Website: lowes
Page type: receipt
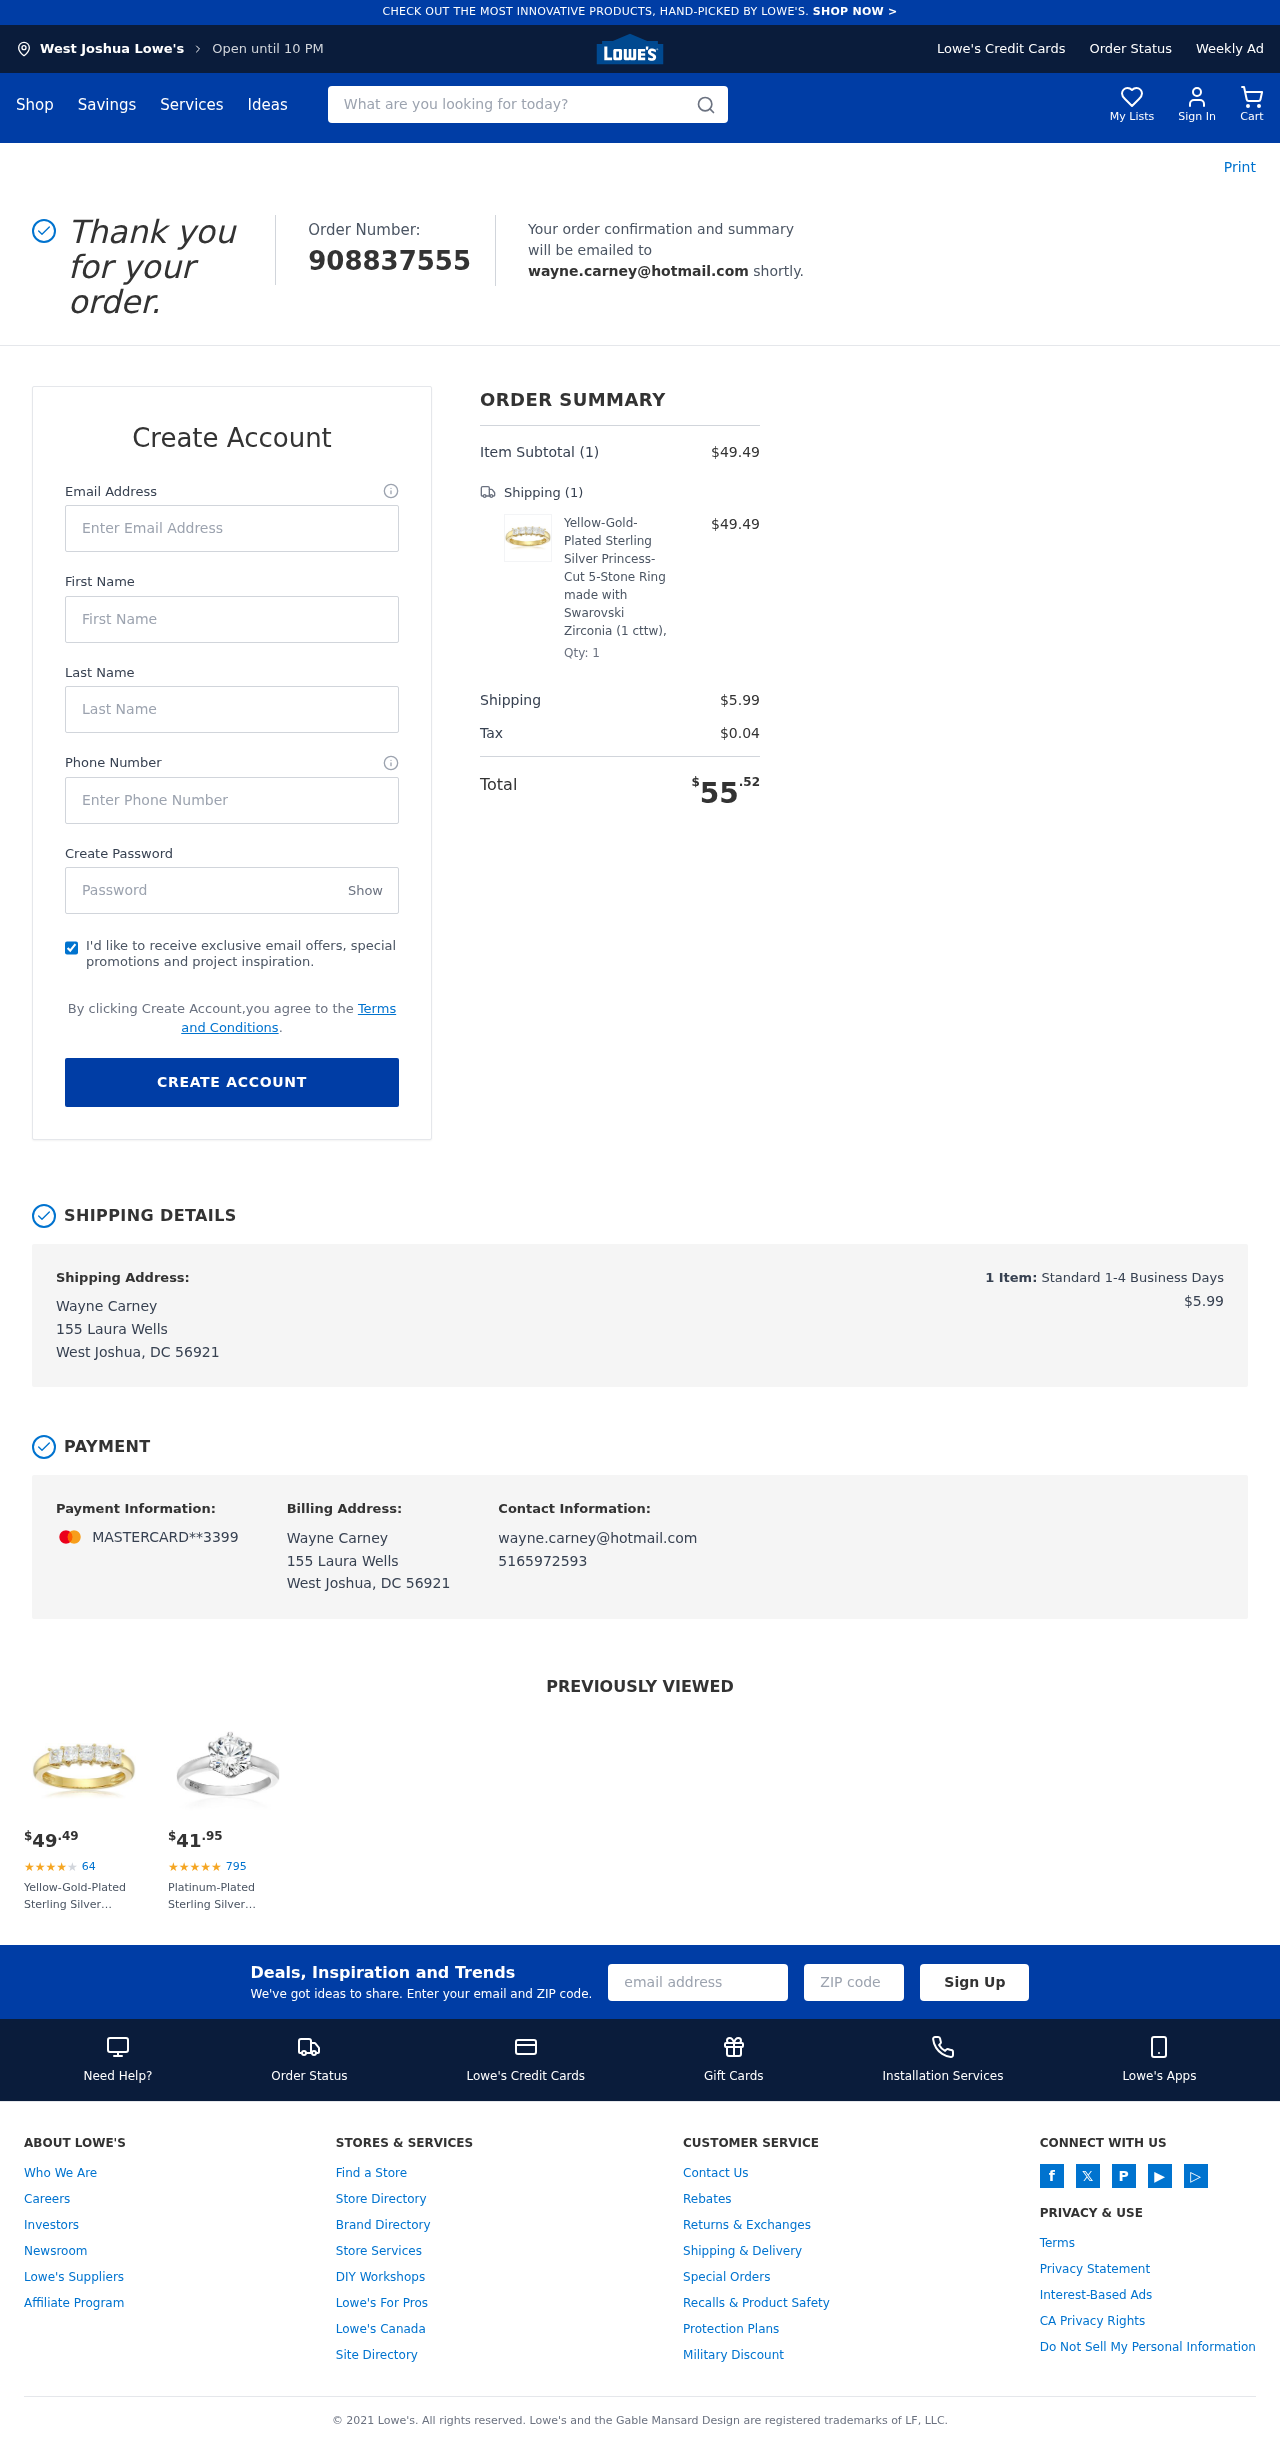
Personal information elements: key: PII_CARD_LAST4
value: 3399
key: PII_CARD_TYPE
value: MASTERCARD
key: PII_CITY
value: West Joshua
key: PII_EMAIL
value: wayne.carney@hotmail.com
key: PII_FULLNAME
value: Wayne Carney
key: PII_PHONE
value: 5165972593
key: PII_STREET
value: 155 Laura Wells
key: PII_FIRSTNAME
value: Wayne
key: PII_LASTNAME
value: Carney
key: PII_CITY_STATE_ZIP
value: West Joshua, DC 56921
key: PII_FULLNAME2
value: Wayne Carney
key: PII_FULLNAME3
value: Wayne Carney
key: PII_FIRSTNAME2
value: Wayne
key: PII_FIRSTNAME3
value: Wayne
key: PII_LASTNAME2
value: Carney
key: PII_LASTNAME3
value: Carney
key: PII_FIRSTNAME_DERIVED
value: Wayne
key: PII_LASTNAME_DERIVED
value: Carney
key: PII_FULLNAME_DERIVED
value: Wayne Carney
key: PII_NAME_FULL_DERIVED
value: Wayne Carney
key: PII_POSTCODE
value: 56921
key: PII_STATE_ABBR
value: DC
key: PII_STATE
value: DC
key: PII_POSTCODE_FULL
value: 56921
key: PII_CITY_STATE
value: West Joshua, DC
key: PII_POSTCODE_NUMERIC
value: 56921
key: PII_EMAIL2
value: wayne.carney@hotmail.com
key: PII_EMAIL3
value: wayne.carney@hotmail.com
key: PII_PHONE_LINE
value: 2593
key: PII_PHONE_SUFFIX
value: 2593
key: PII_PHONE2
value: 5165972593
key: PII_PHONE3
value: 5165972593
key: PII_PHONE_NUMERIC
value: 5165972593
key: PII_PHONE_LINE_NUMERIC
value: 2593
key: PII_PHONE_SUFFIX_NUMERIC
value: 2593
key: PII_PHONE2_NUMERIC
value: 5165972593
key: PII_PHONE3_NUMERIC
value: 5165972593
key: PII_PHONE_DIGITS
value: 5165972593
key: PII_PHONE_LAST4
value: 2593
Product elements: key: PRODUCT1_NAME
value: Yellow-Gold-Plated Sterling Silver Princess-Cut 5-Stone Ring made with Swarovski Zirconia (1 cttw),
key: PRODUCT1_PRICE
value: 49.49
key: PRODUCT1_QUANTITY
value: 1
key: PRODUCT2_NAME
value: Platinum-Plated Sterling Silver Solitaire Ring set with Round Swarovski Zirconia (3 cttw), Size 9
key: PRODUCT2_NUM_RATINGS
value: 795
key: PRODUCT2_PRICE
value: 41.95
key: PRODUCT1_PRICE2
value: $49.49
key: PRODUCT1_RATING2
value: ★
★
★
★
★
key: PRODUCT1_NUM_RATINGS2
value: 64
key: PRODUCT1_NAME2
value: Yellow-Gold-Plated Sterling Silver Princess-Cut 5-Stone Ring made with Swarovski Zirconia (1 cttw),
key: PRODUCT2_RATING
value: ★
★
★
★
★
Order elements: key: ORDER_ID
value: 908837555
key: ORDER_NUM_ITEMS
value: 1
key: ORDER_SUBTOTAL
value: $49.49
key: ORDER_NUM_ITEMS2
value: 1
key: ORDER_SHIPPING_COST
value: $5.99
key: ORDER_TAX
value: $0.04
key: ORDER_TOTAL
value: $55.52
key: ORDER_NUM_ITEMS3
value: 1
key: ORDER_SHIPPING_COST2
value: $5.99
Search elements: key: HEADER_SEARCH
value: What are you looking for today?